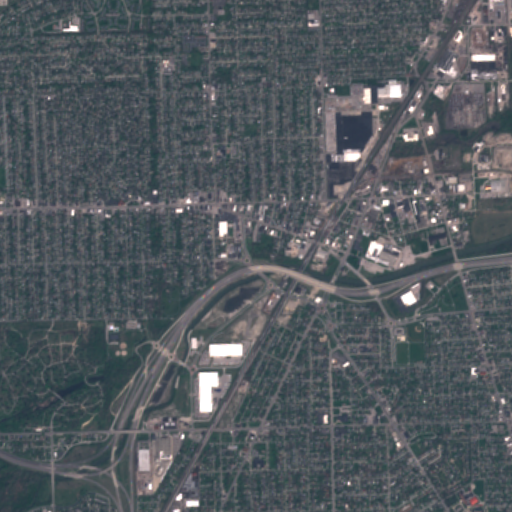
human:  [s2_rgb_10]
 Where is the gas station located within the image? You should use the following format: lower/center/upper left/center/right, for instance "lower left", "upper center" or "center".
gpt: The gas station is located in the center of the image.
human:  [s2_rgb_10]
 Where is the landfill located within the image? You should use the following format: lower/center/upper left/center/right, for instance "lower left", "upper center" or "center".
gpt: The landfill is located in the center right of the image.
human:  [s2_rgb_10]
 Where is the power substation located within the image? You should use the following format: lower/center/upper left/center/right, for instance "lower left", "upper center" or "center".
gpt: The power substation is located in the upper left of the image.
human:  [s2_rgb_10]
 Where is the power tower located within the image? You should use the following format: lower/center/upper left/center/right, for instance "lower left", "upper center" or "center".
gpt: The power tower is located in the upper left of the image.
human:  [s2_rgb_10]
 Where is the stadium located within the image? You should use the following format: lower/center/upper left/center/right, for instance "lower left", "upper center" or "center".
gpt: The stadium is located in the lower right of the image.
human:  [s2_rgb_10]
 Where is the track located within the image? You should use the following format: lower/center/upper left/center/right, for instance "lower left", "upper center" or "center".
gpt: The track is located in the lower right of the image.
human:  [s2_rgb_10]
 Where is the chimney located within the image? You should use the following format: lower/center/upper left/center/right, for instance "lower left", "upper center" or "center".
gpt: The chimney is located in the lower center of the image.
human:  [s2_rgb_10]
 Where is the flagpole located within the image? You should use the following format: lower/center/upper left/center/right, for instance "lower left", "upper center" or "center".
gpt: The flagpole is located in the lower right of the image.
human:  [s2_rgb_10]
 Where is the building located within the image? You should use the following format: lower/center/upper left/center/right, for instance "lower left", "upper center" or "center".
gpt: There is no building in the image.